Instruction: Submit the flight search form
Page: home
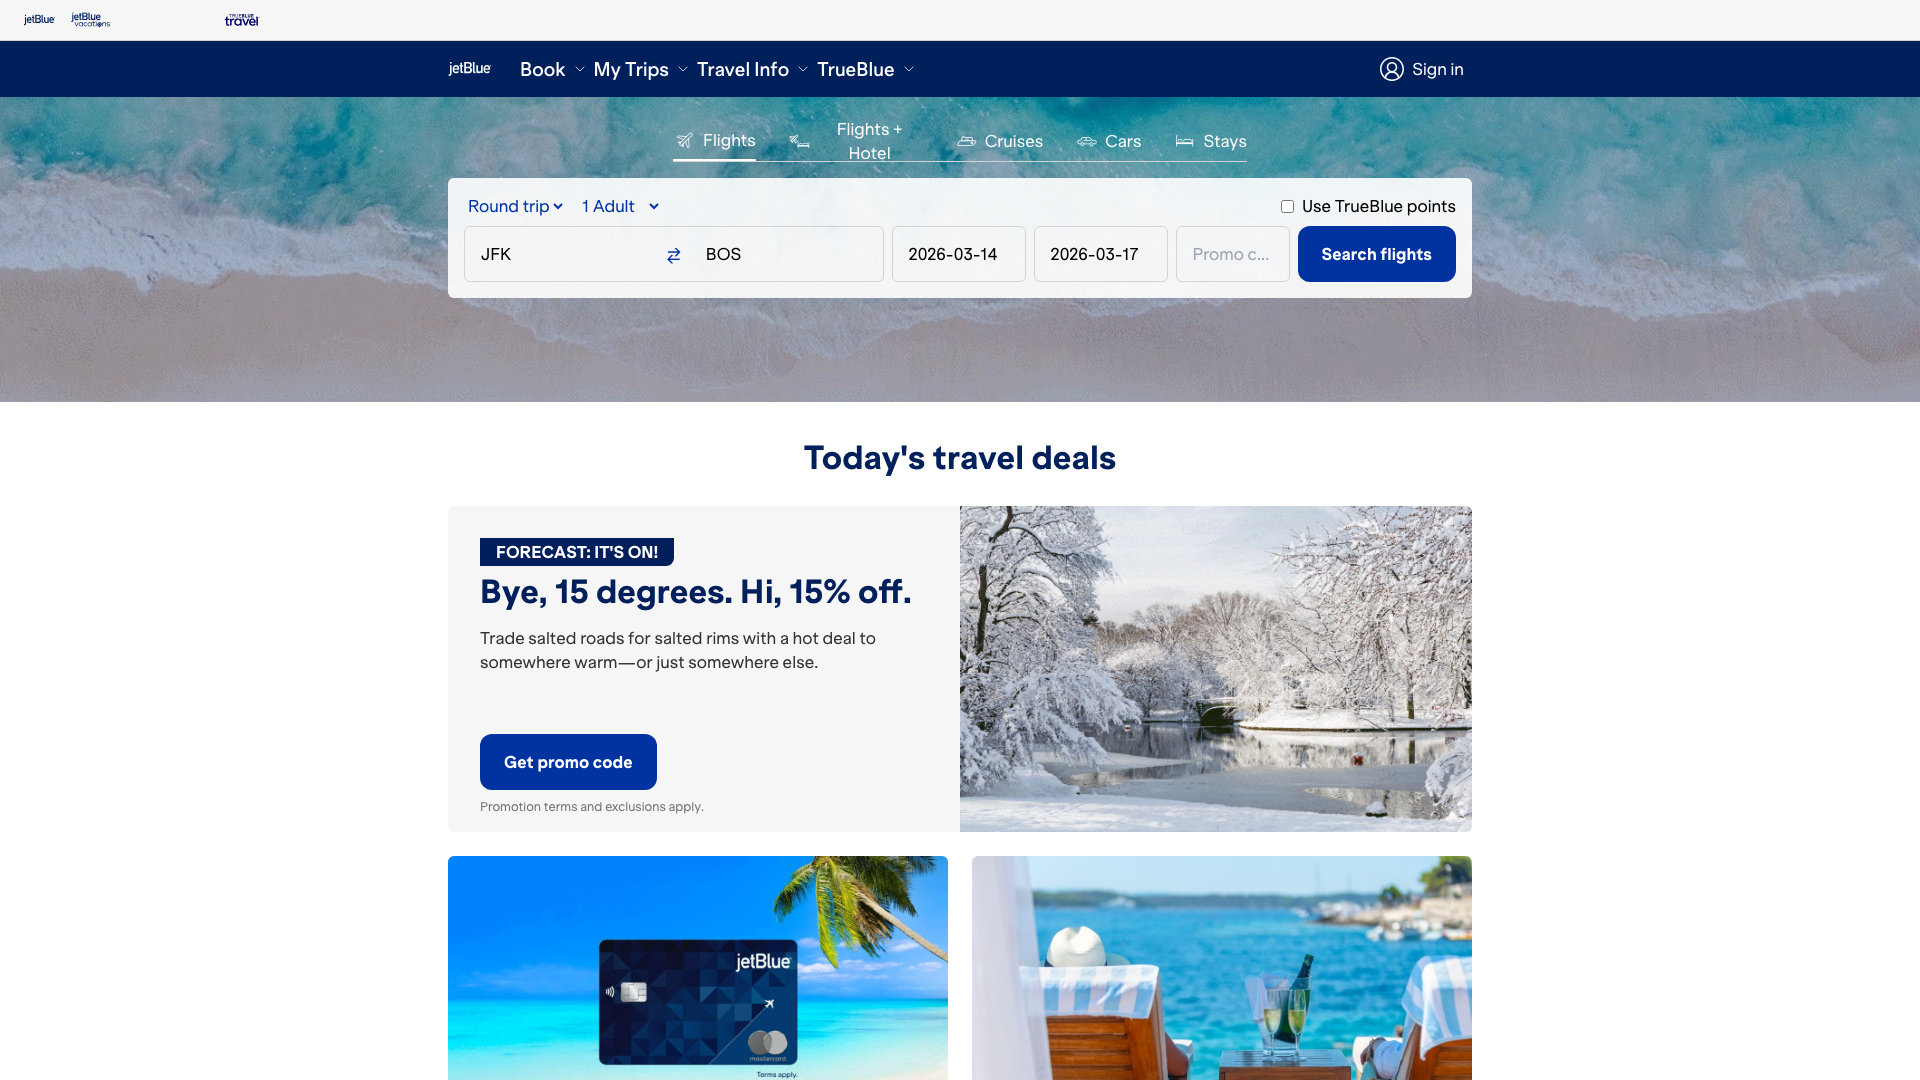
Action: click